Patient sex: F
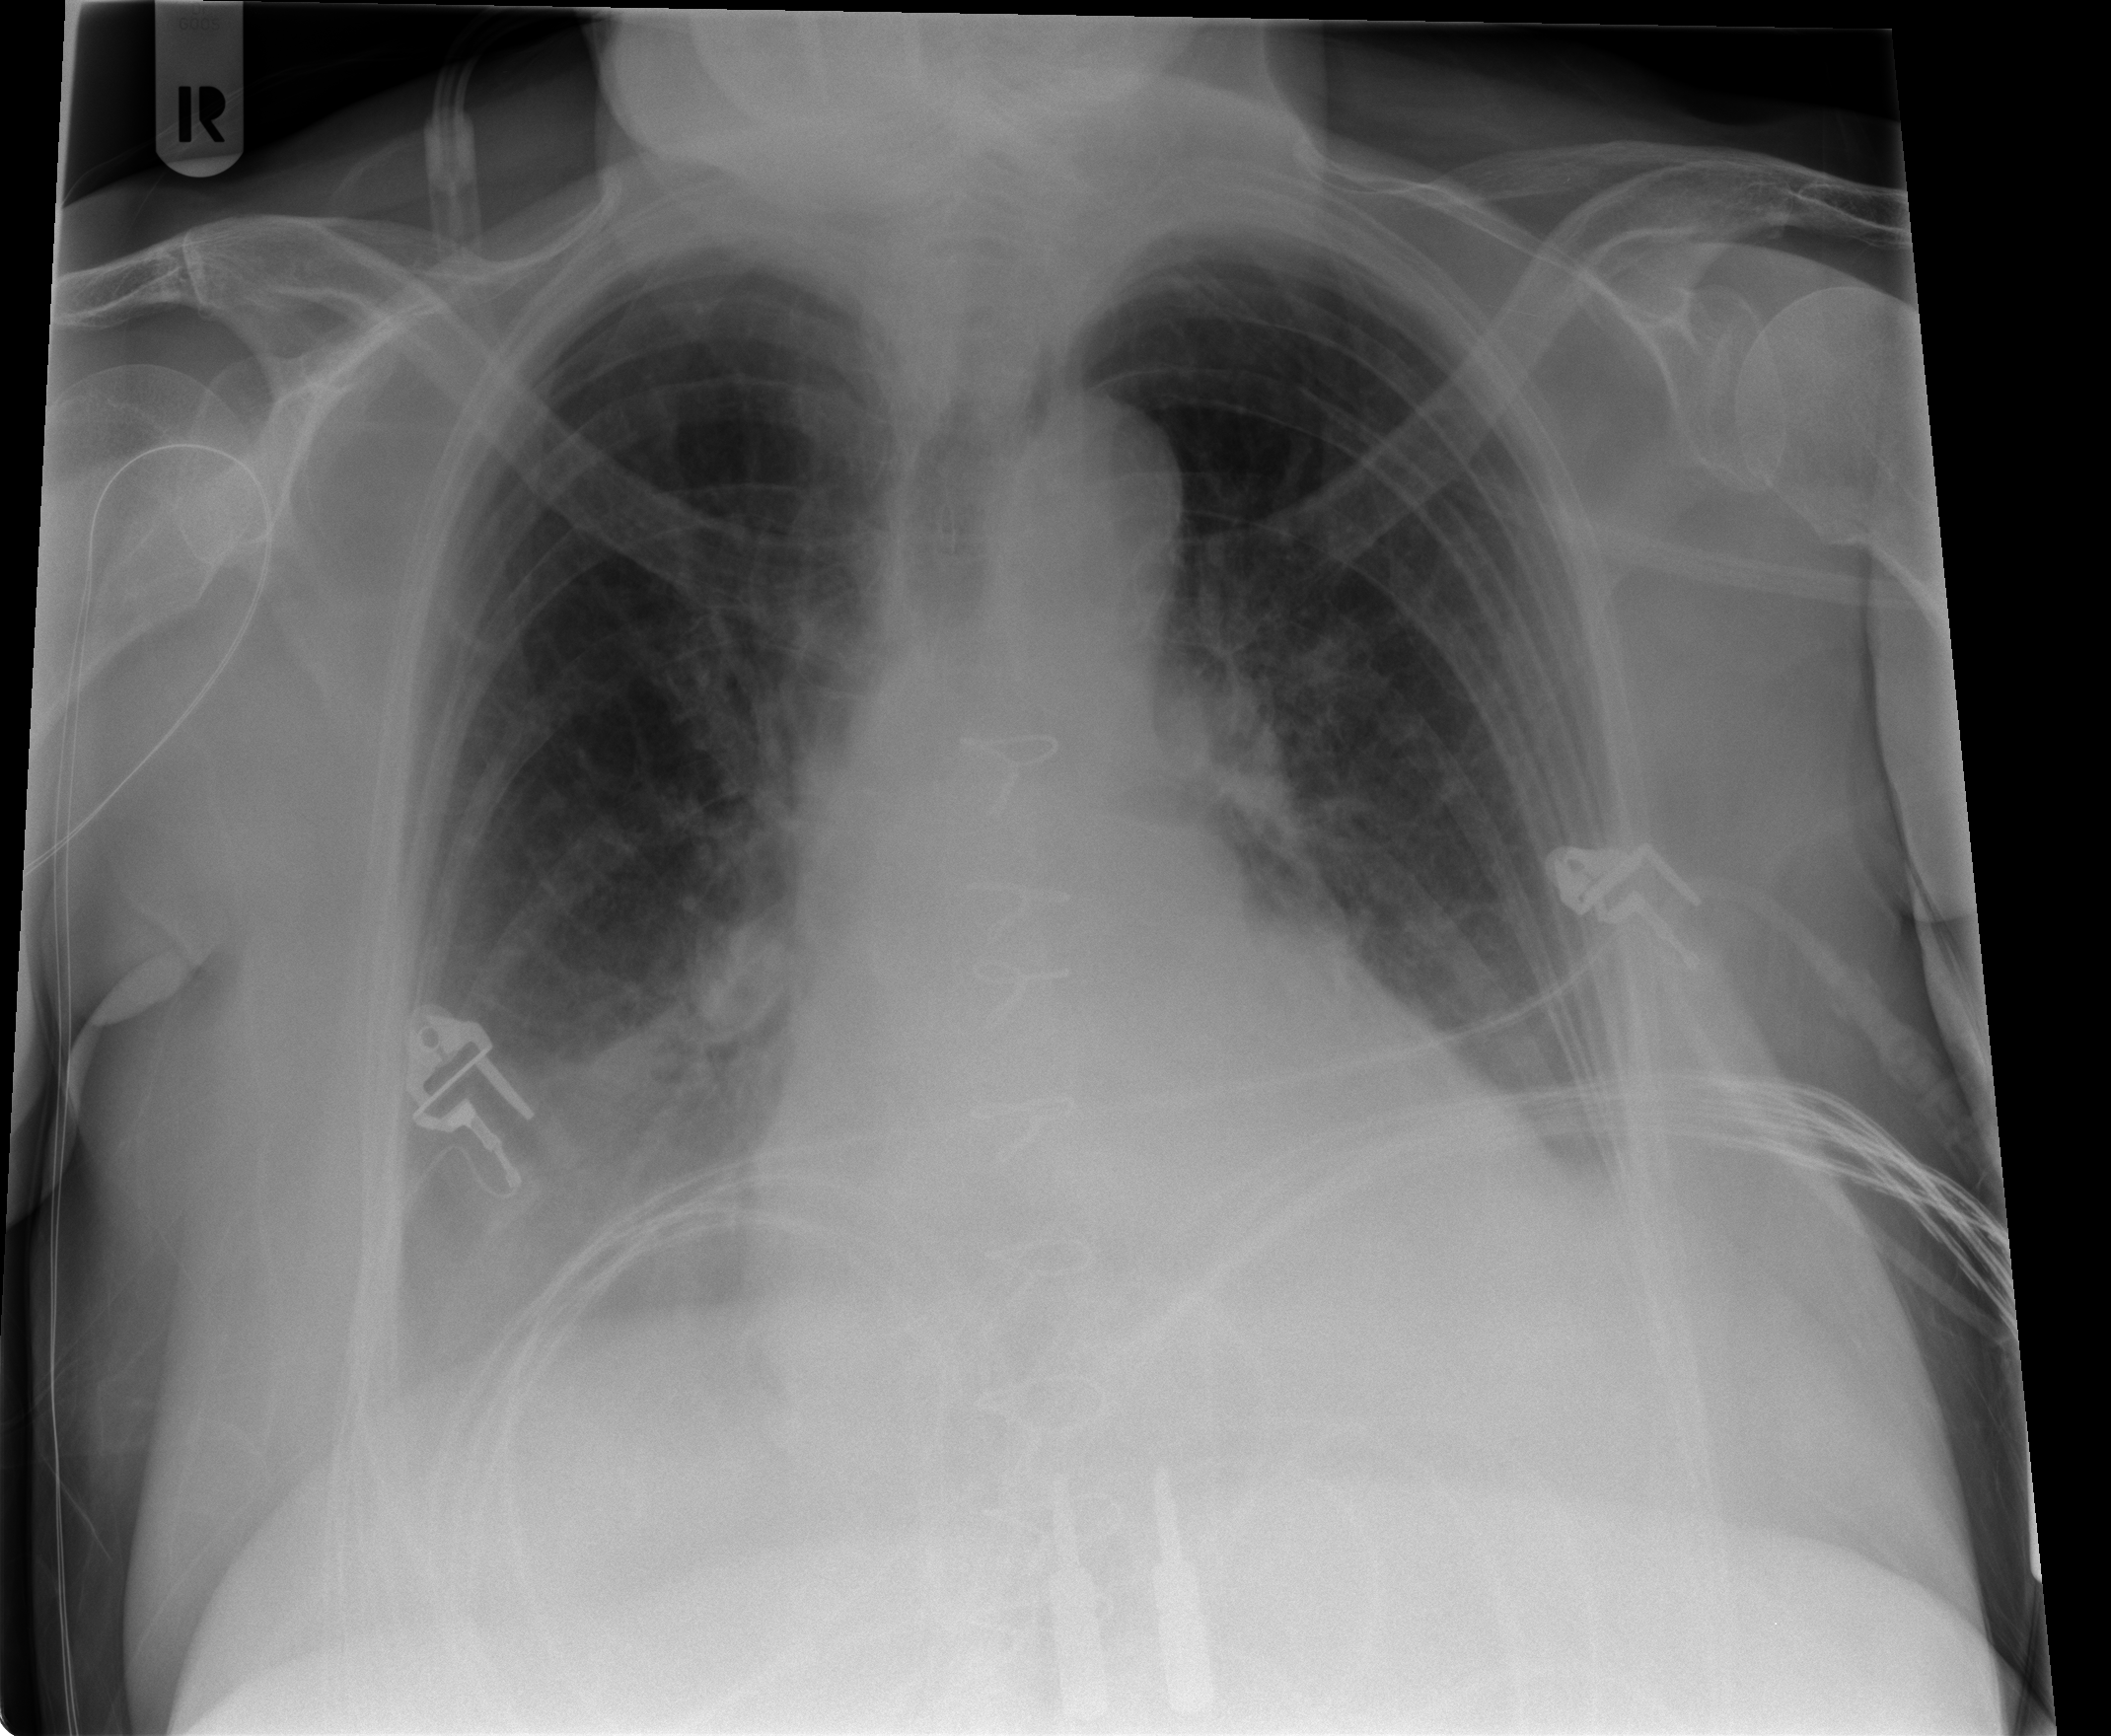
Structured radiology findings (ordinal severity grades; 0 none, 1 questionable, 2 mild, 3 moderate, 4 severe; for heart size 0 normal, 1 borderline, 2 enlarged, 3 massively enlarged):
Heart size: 2
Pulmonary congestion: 2
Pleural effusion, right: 2
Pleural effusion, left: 2
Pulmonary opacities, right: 2
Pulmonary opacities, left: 0
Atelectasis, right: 2
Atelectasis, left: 2